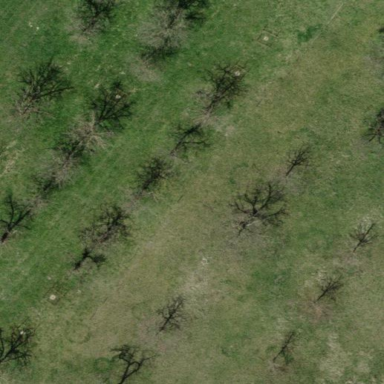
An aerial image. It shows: Orchard.